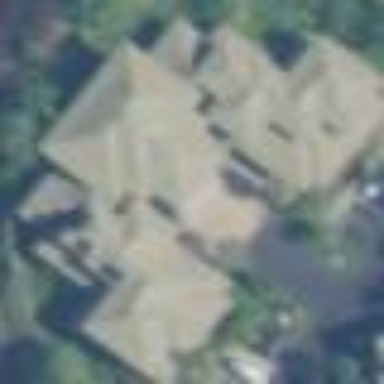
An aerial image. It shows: Residential building.